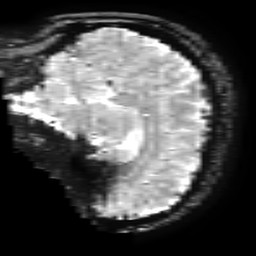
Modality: T2starw
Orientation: sagittal
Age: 22
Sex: male
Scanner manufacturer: ge
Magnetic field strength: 3 T
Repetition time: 0.65 s
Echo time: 0.02 s